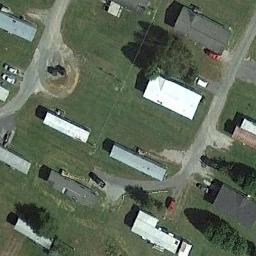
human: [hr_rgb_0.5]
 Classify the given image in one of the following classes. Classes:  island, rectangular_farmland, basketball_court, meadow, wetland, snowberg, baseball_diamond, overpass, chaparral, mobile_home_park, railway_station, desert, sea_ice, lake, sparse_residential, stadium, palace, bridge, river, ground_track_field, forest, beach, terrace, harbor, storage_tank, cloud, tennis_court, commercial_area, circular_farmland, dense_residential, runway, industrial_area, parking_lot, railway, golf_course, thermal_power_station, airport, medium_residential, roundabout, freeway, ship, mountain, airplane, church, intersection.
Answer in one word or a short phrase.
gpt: mobile_home_park